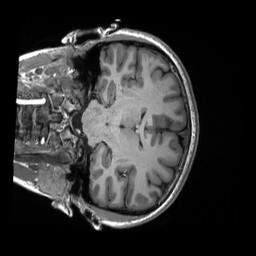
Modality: T1w
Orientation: coronal
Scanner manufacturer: siemens
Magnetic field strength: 3 T
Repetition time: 2.3 s
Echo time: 0.00298 s